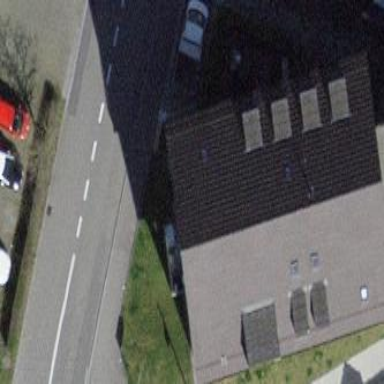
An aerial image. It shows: Building with tile roof.